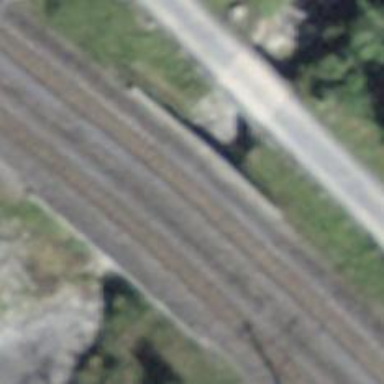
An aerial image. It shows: Narrow-gauge railway track with 1 electrified contact line.